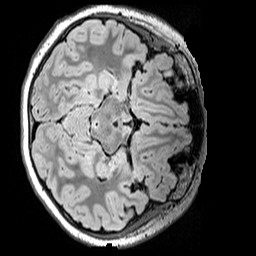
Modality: FLAIR
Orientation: axial
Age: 11
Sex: female
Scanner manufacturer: siemens
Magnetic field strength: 3 T
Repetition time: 5 s
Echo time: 0.388 s